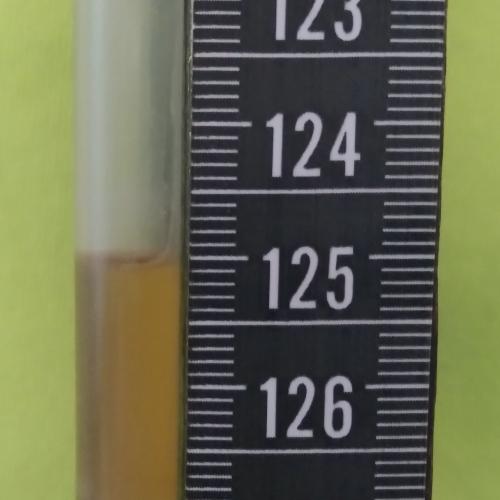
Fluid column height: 125.0 cm